Question: I am a beginner.I am trying to launch rails server using the command.But I am getting an error. I tried searching in the google but no results.I will attach a picture of the log I got when I executed that command.
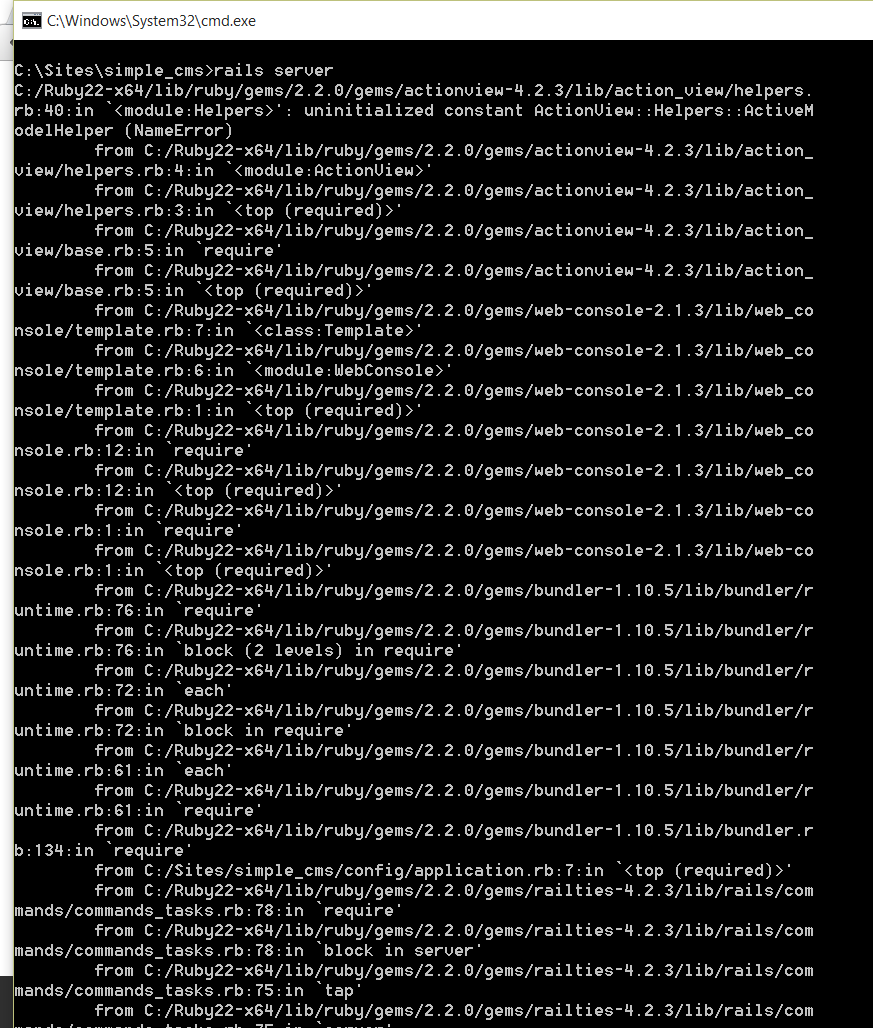
Answer: What Mysql error are you getting?
And what is in your config/database.yml?
So far, you have created the folder structure for a Rails app (rails new), then installed all the relevant components (bundle install).
When you start the server (rails server) it starts in "development" mode (you also have "test" mode for unit tests and "production" mode for when your app is live - and each has slightly different options). One of the first things the Rails server tries to do is connect to the database, so it looks in config/database.yml for the database specified in the development section.
So probably, it's trying to connect to a database that doesn't exist yet, with a username and password that are wrong.
First thing to do is to update the username and password in config/database.yml to match your local Mysql server.
Second thing to do is to build the development database; the command for that is "bin/rake db:create" (or "bundle exec rake db:create" if you're on Rails 3.x).
Hopefully that should be enough to get your server started.